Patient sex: M
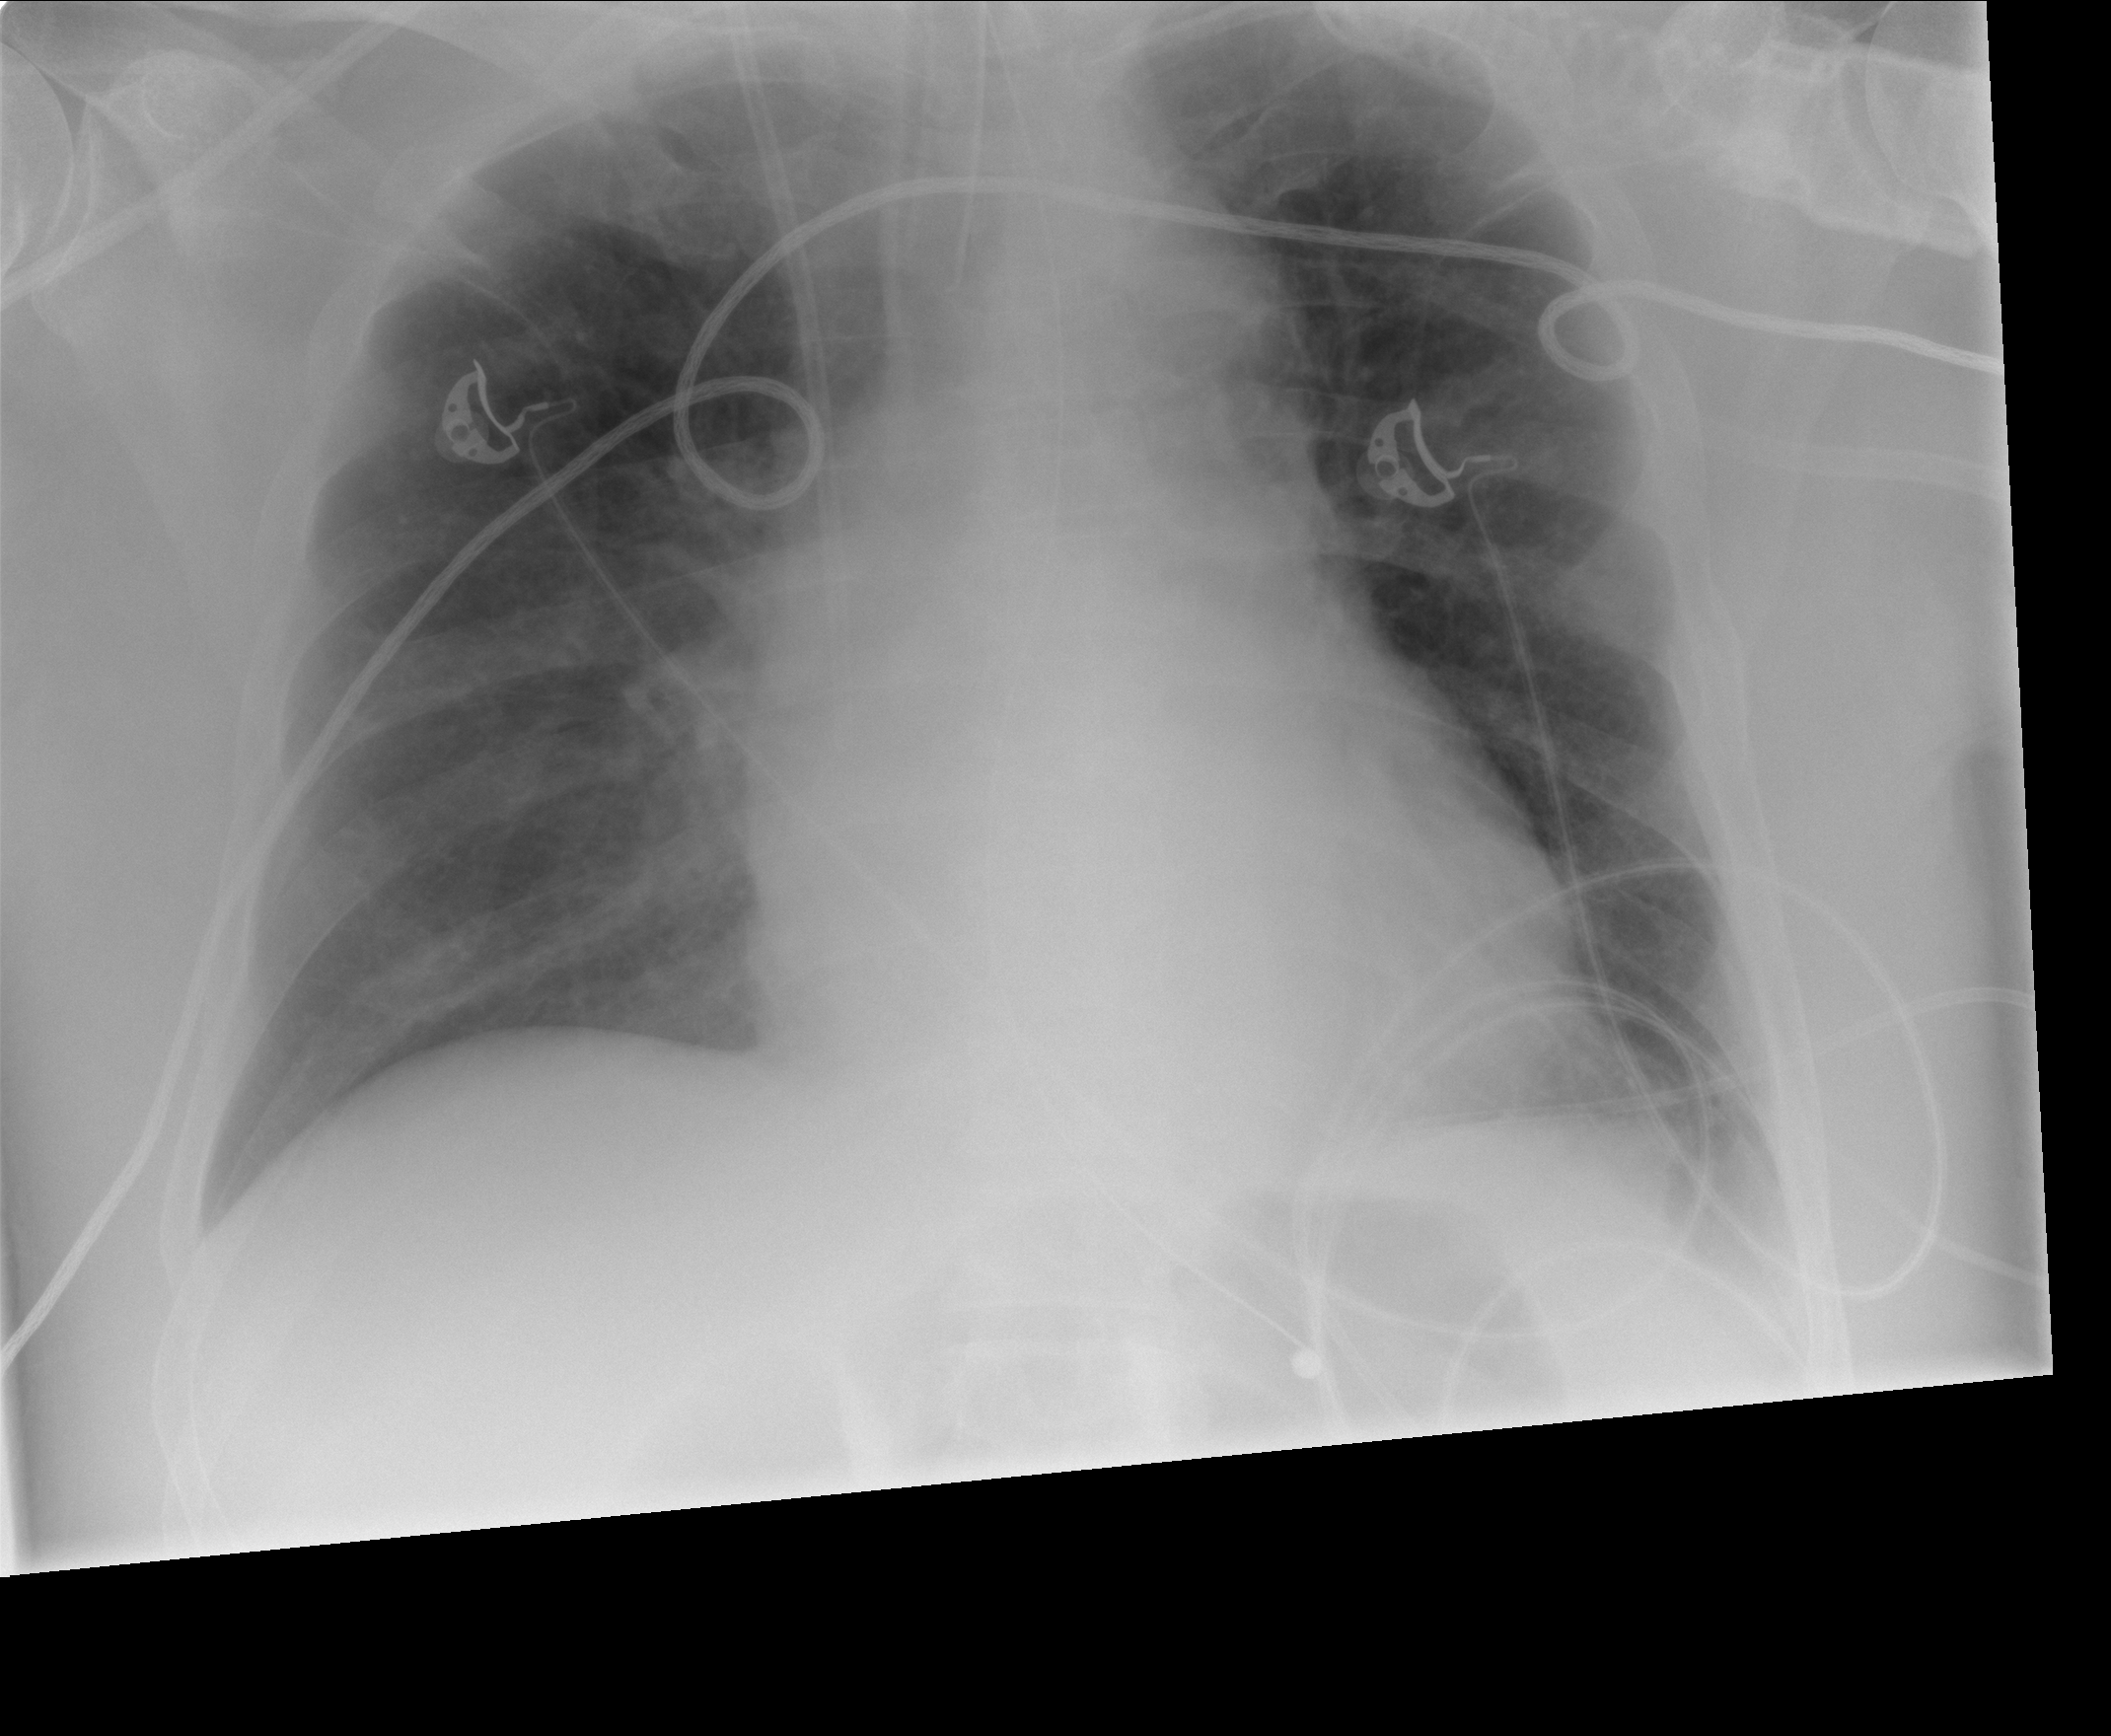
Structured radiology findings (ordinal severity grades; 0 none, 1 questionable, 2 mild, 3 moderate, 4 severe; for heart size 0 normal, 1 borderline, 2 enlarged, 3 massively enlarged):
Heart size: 2
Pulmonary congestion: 2
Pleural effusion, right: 2
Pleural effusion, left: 2
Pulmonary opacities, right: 0
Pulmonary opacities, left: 0
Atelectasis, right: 2
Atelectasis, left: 2